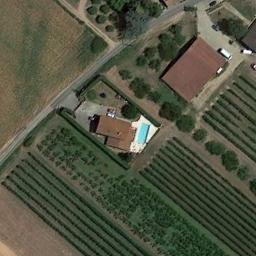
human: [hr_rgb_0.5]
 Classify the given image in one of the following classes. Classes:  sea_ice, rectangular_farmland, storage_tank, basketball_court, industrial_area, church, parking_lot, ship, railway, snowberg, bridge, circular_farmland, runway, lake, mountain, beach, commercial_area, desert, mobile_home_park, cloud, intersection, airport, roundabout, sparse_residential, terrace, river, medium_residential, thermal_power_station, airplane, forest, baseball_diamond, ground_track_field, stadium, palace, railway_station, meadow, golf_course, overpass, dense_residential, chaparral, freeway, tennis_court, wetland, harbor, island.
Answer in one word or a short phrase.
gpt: sparse_residential